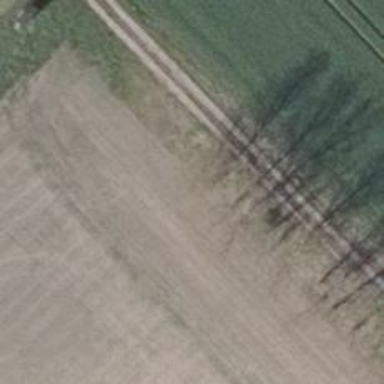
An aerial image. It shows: Row of deciduous broadleaved trees.